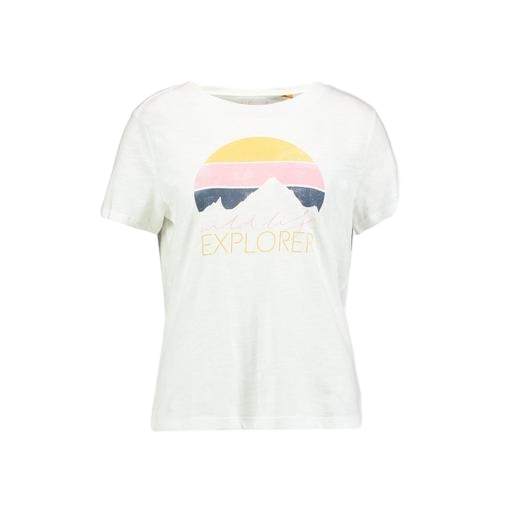
hike tee, graphic t-shirt, multicolor women’s white large t-shirt, white background